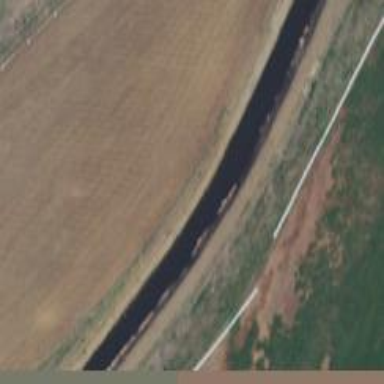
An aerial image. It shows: Canal.